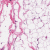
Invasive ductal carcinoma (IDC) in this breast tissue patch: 0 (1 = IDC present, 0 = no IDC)